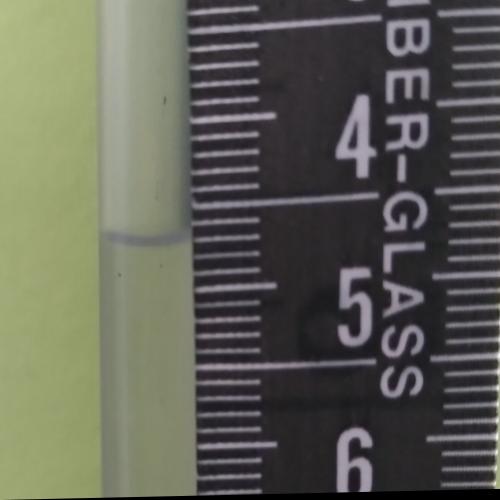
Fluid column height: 4.7 cm